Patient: sex M, age 48
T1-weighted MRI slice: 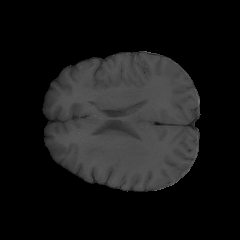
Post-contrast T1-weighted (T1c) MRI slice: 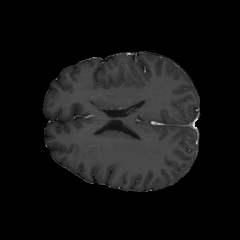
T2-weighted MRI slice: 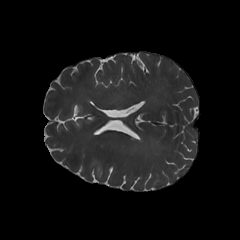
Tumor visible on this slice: no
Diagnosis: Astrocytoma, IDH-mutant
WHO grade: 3